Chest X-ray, PA view. Patient: 57 years old, sex M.
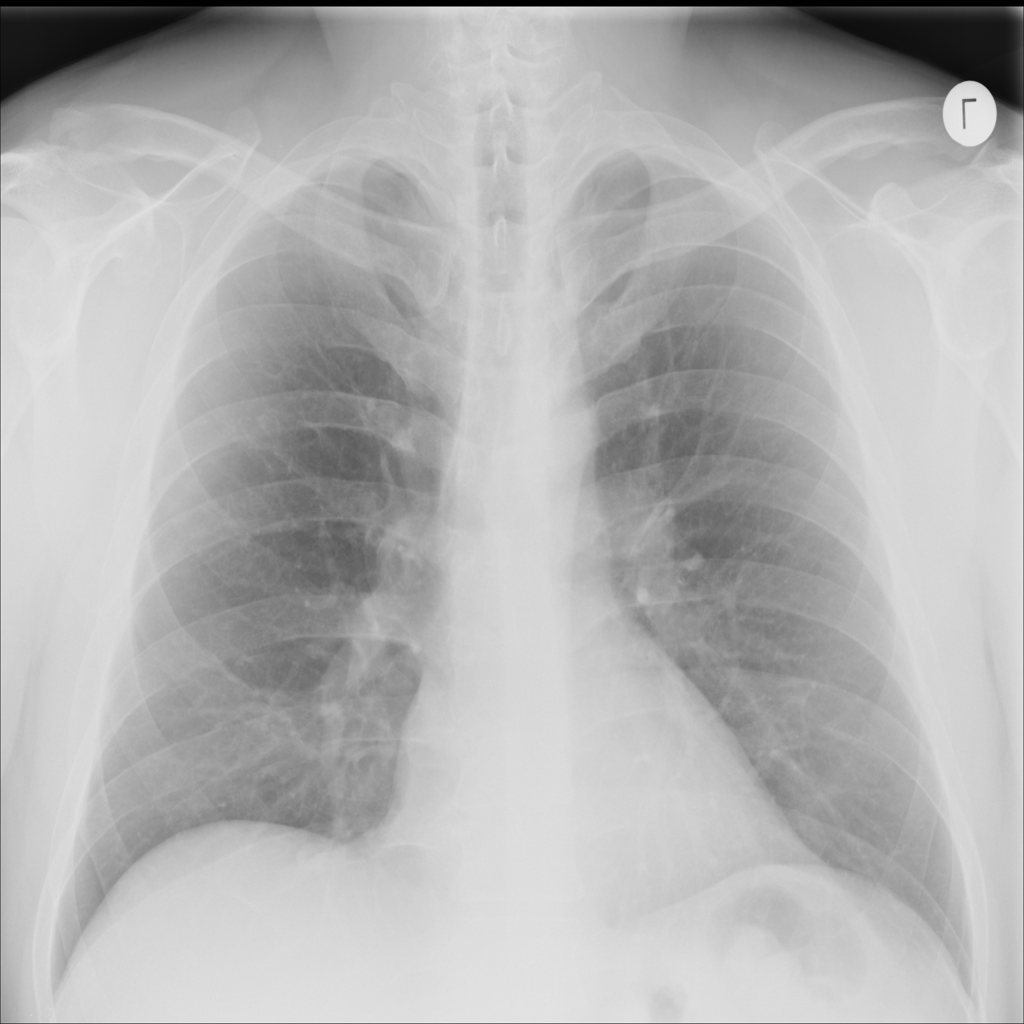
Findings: No Finding